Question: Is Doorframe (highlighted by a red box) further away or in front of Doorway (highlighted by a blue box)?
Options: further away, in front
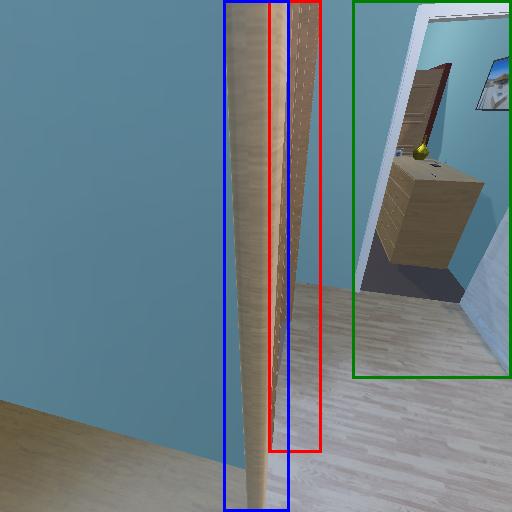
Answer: further away